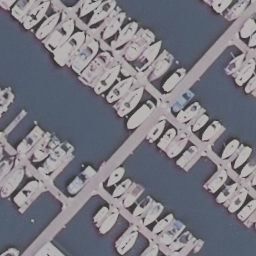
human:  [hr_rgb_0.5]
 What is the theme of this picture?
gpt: harbor

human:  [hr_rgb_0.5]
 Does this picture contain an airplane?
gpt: no

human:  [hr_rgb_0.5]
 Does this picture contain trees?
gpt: no

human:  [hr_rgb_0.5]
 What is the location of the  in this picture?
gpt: i cannot see it